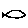
Label: fish